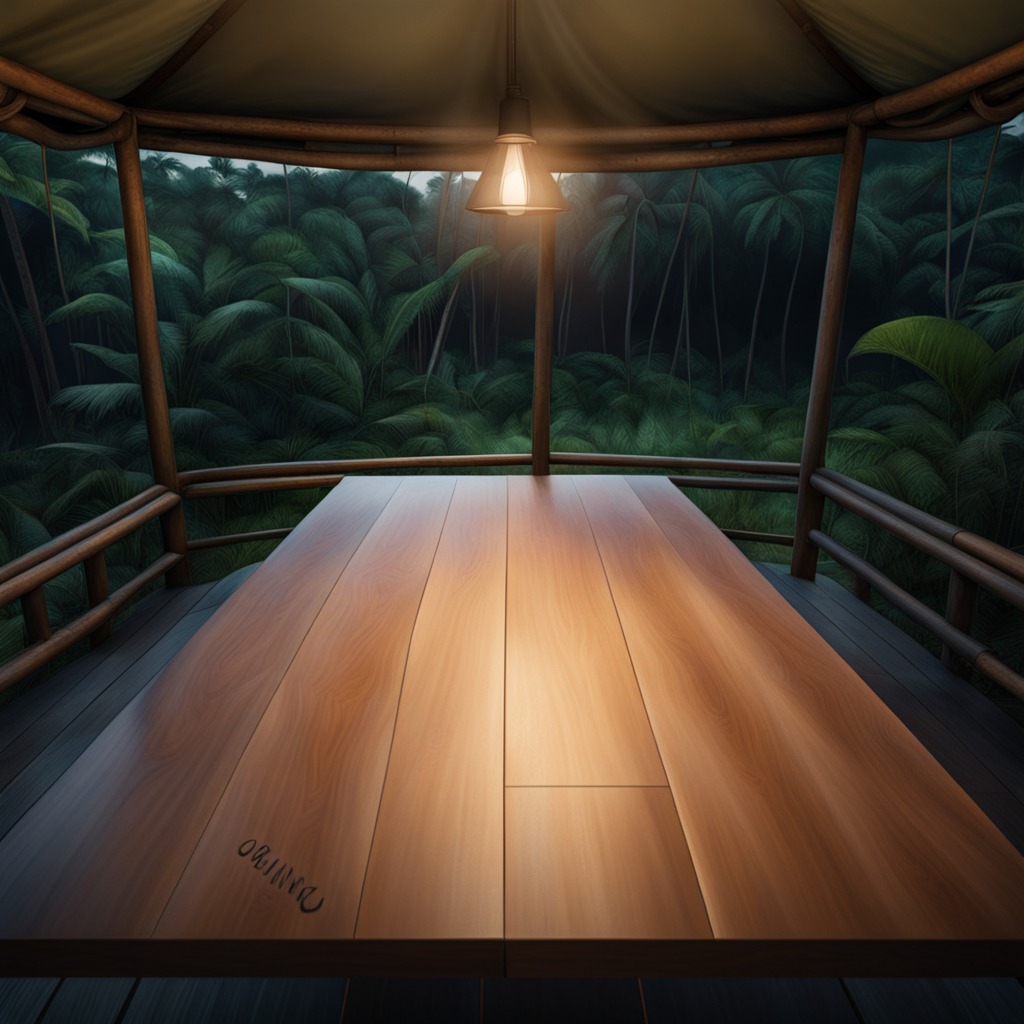
A coiled metal spring is lying on a wooden table inside a jungle field workshop tent at night.